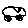
Label: car